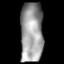
Tissue: lung
Cell type: Epithelial cells
Senescence score: 0.1937
Nuclear area (px): 1345
Mean DAPI intensity: 155.94